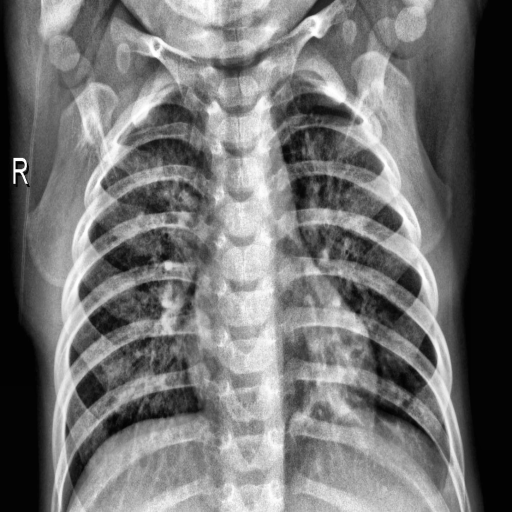
Finding: PNEUMONIA